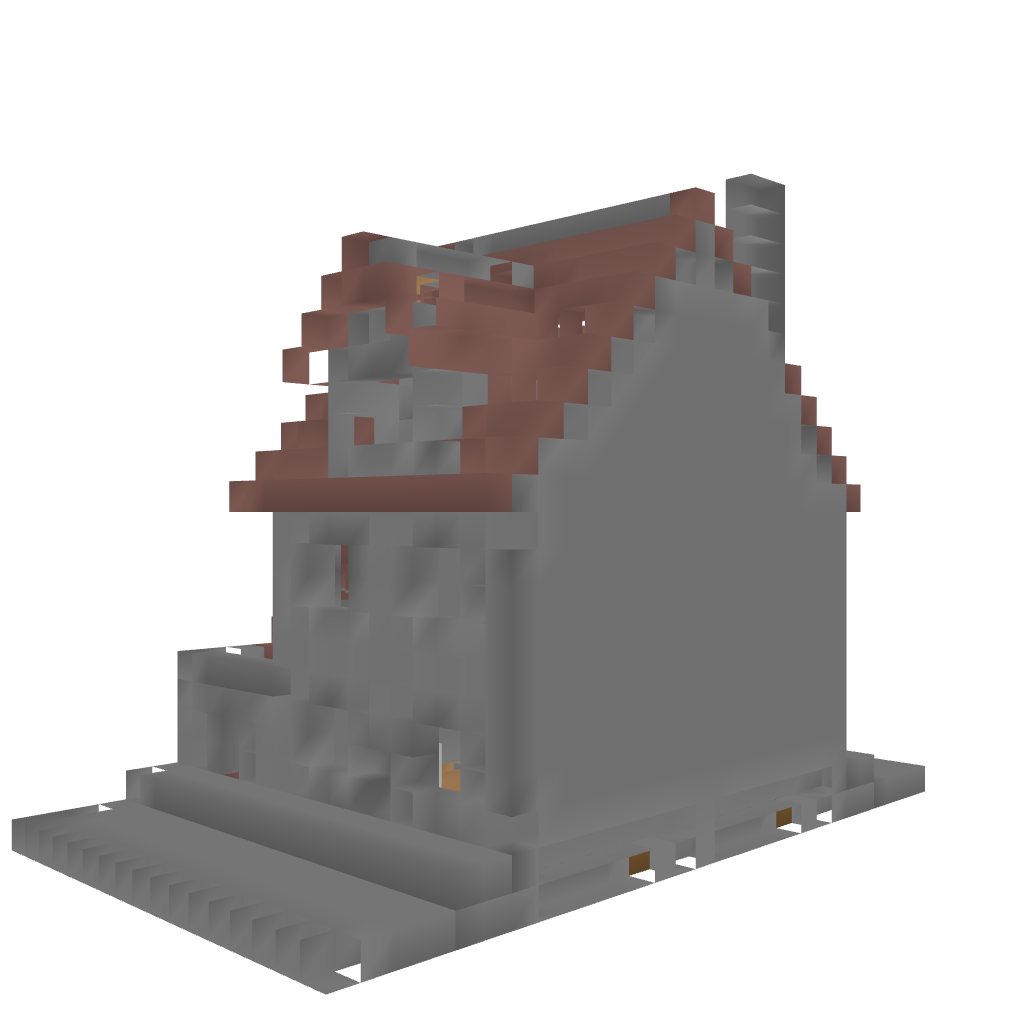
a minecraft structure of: Back To Back Terraced House 1 OF 2 bad low quality